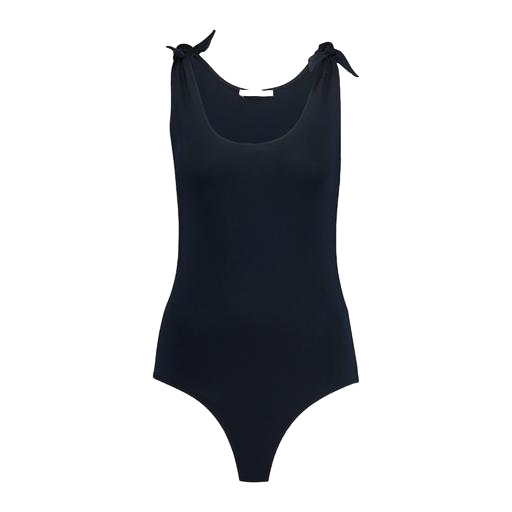
black tie-front tank, blue tie-front tank, tie tank, white background